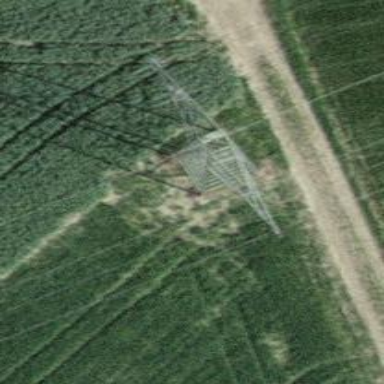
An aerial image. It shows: Lattice structure tower used for power distribution.